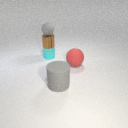
small brown metal cylinder below small gray rubber sphere